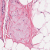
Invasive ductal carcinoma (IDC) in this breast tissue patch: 0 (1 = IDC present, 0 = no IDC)